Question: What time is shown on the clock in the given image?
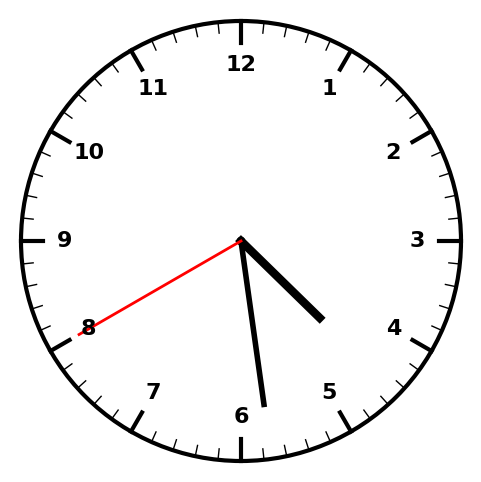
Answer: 04:28:40